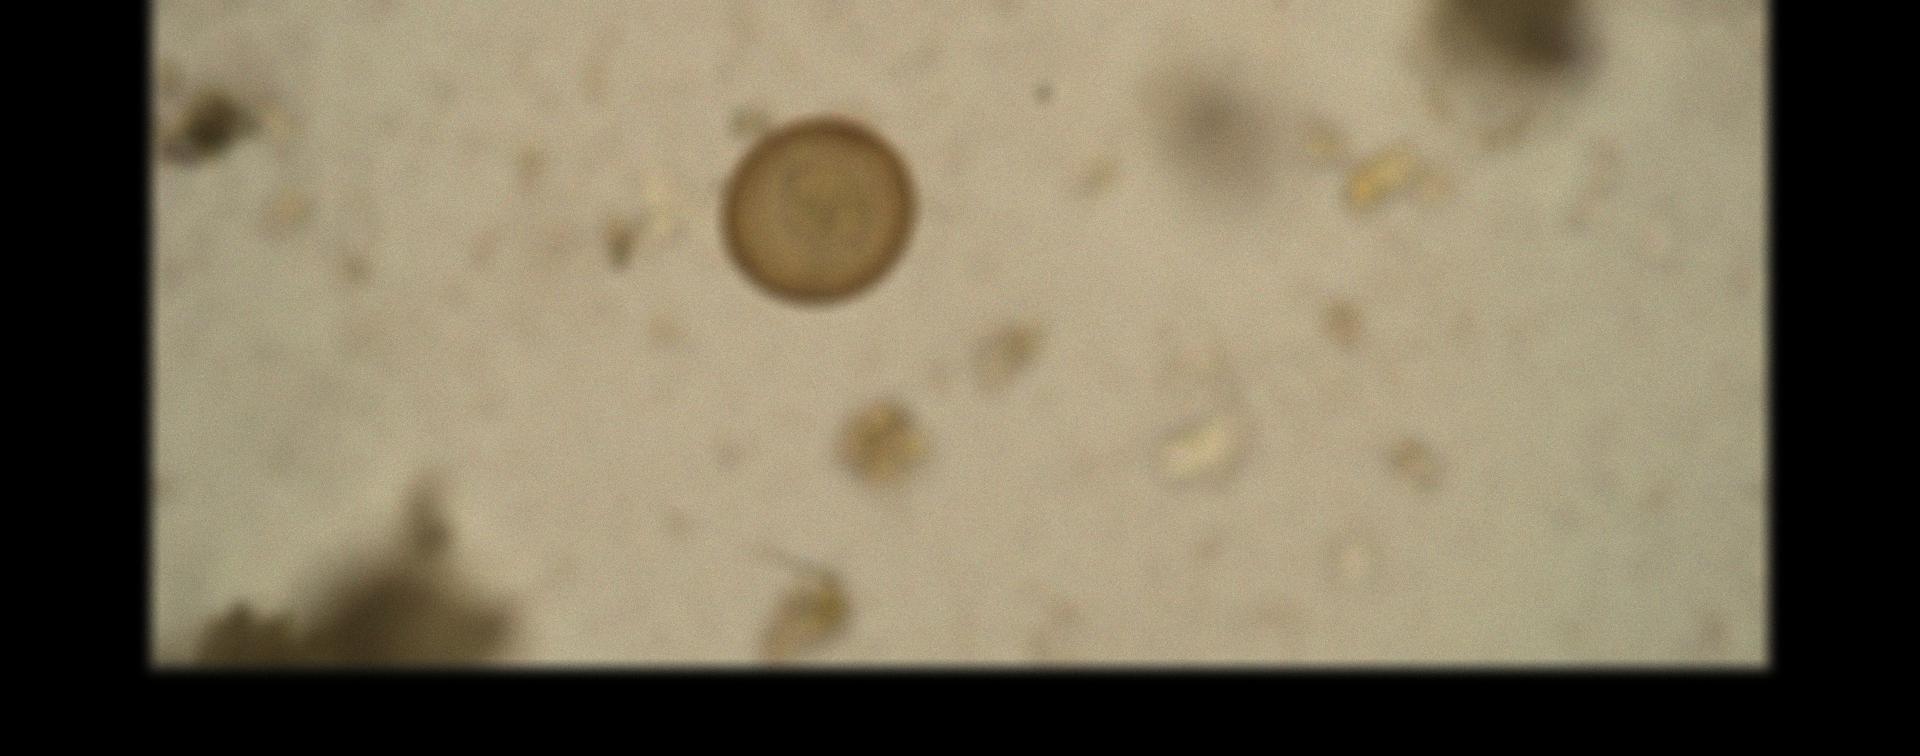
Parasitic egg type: Hymenolepis diminuta